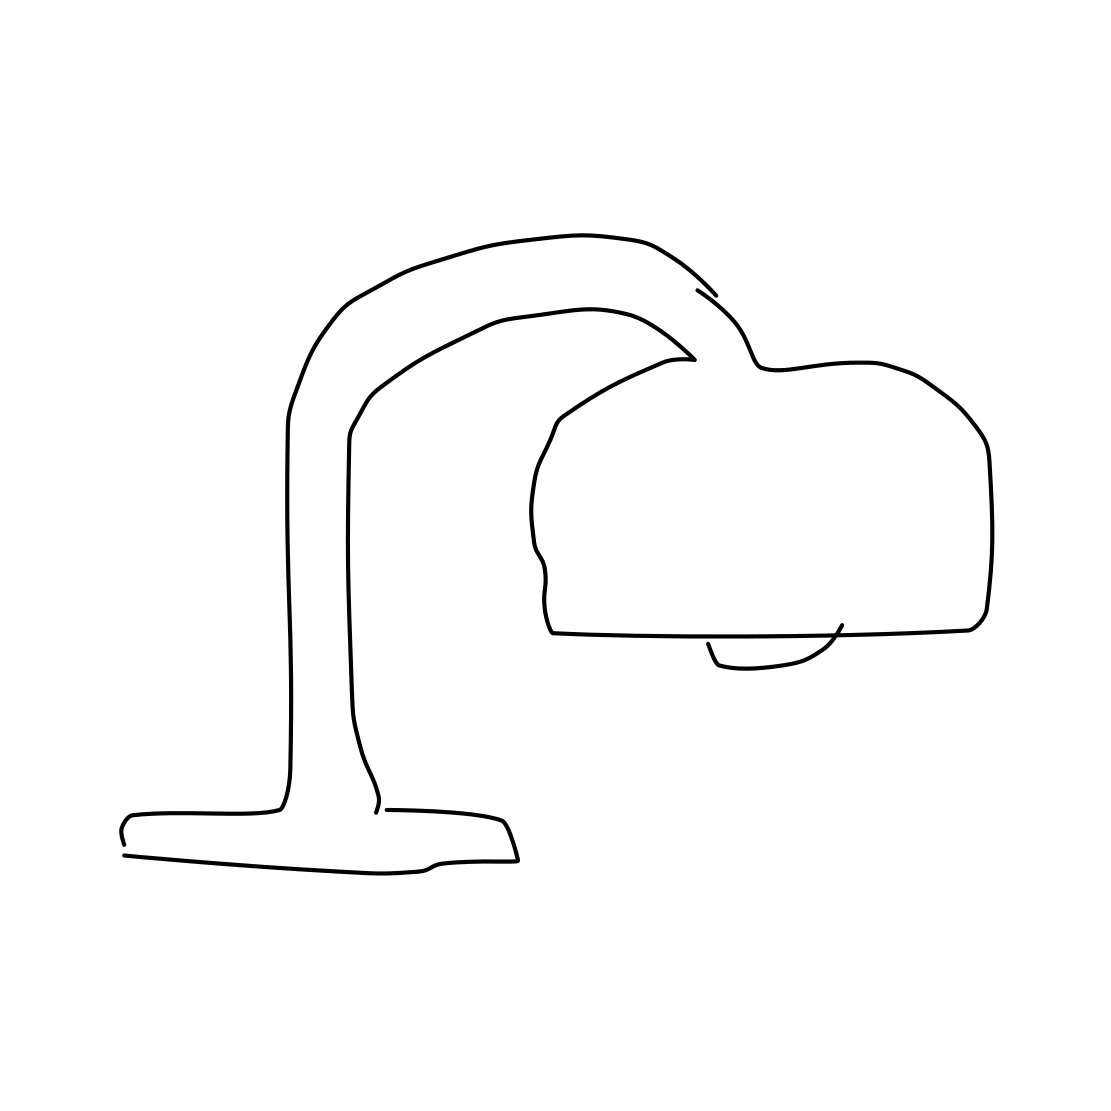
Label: tablelamp